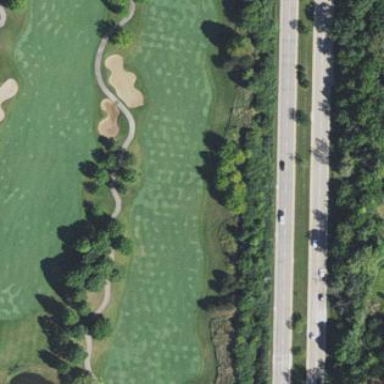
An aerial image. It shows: Golf fairway surrounded by grass.